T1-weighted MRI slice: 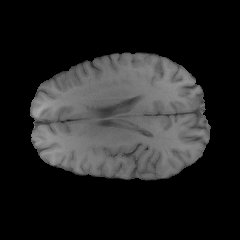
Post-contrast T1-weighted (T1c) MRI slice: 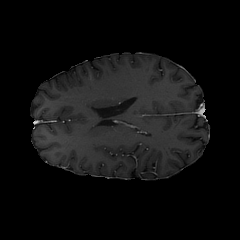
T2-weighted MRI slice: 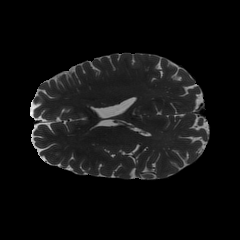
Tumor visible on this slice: no